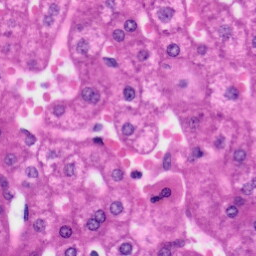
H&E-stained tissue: Liver